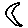
Label: moon